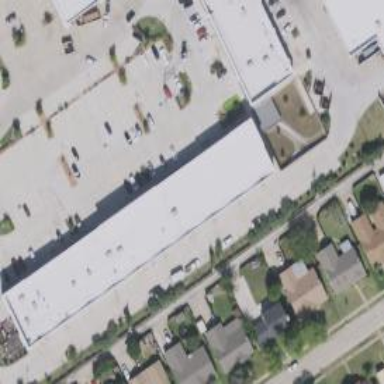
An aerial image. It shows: Retail building.